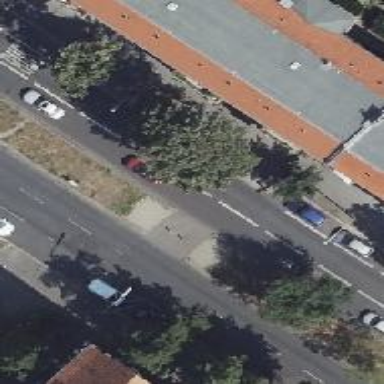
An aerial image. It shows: Unmarked crossing with kerb extension on the right side.